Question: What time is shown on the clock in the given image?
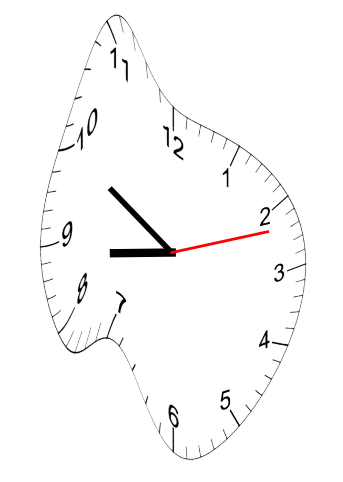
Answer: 08:50:12